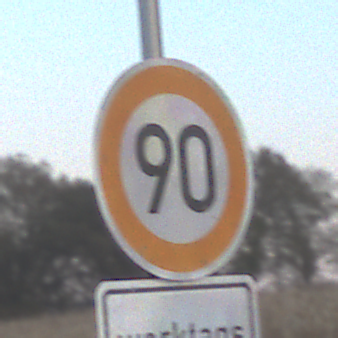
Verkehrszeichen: Geschwindigkeit90
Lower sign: ZeitangabenMitBeschraenkungAufWochentage1
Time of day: SunriseSunset
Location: Outdoor (Nature)
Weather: Clear
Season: Winter
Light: Natural